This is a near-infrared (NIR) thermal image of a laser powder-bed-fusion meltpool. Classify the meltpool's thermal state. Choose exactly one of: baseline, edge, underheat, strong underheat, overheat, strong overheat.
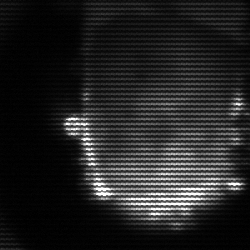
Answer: baseline